Aerial crown-view tile of a tropical tree (Barro Colorado Island, Panama), acquired 20250818:
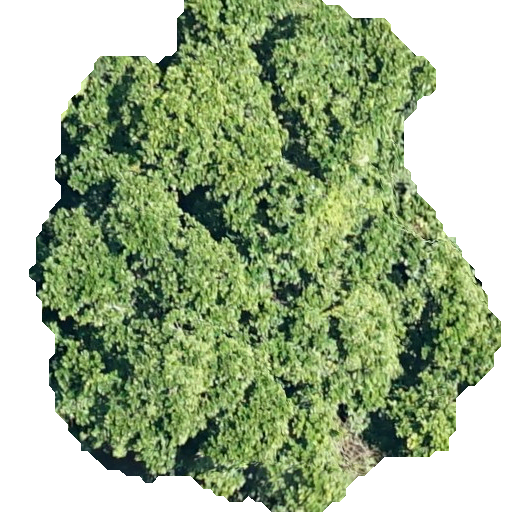
Species: Anacardium excelsum
GBIF accepted scientific name: Anacardium excelsum
Crown area: 257.936 m²